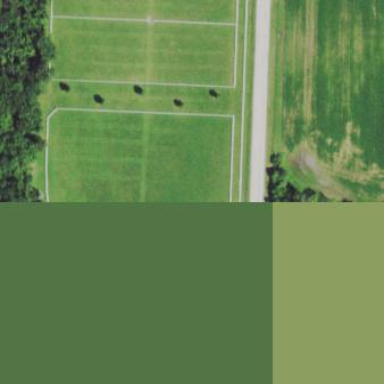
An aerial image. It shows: Equestrian pitch for leisure land activities.